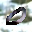
Label: 0